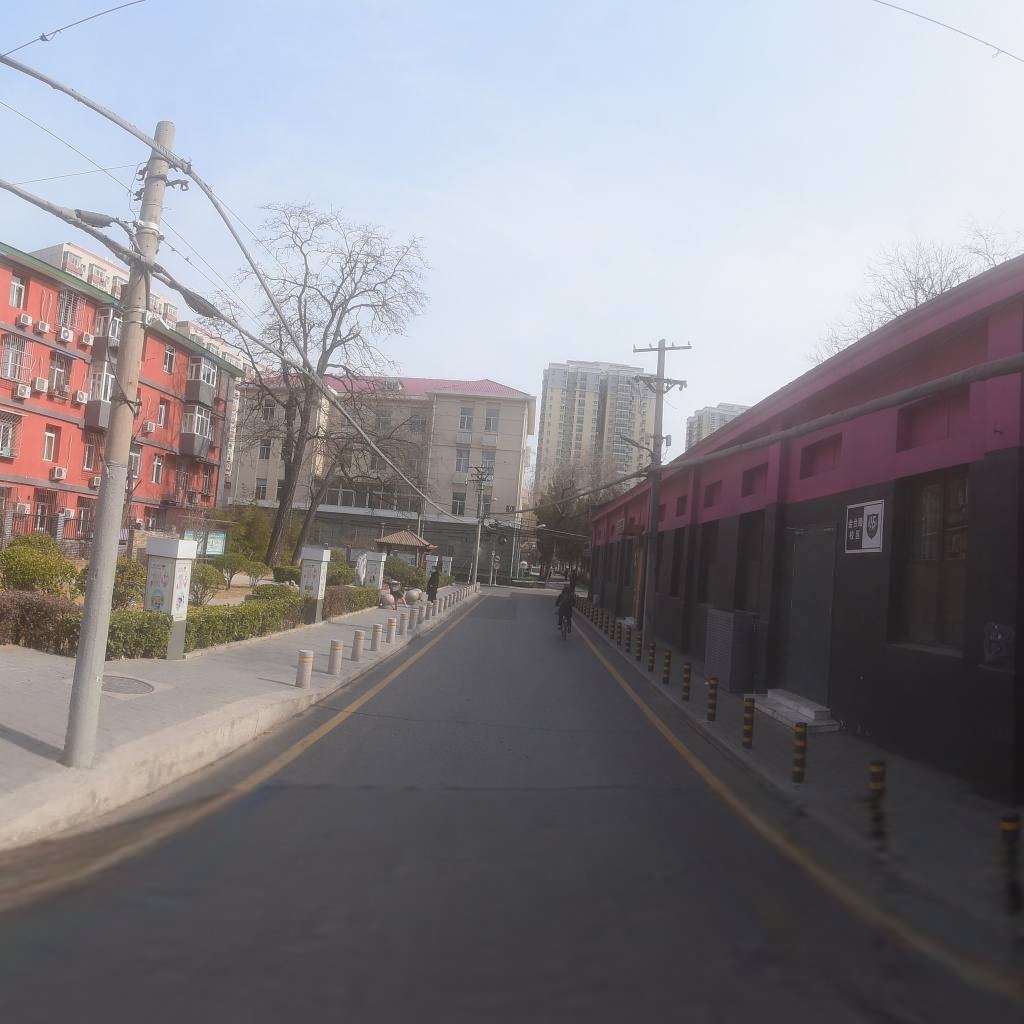
Region: Chaoyang
Road damage annotations: transverse crack, manhole cover